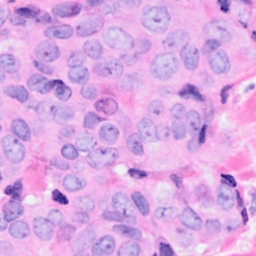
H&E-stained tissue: Breast